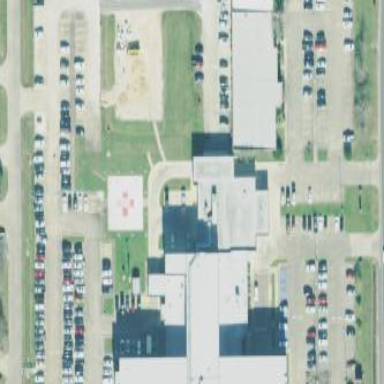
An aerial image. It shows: Hospital.